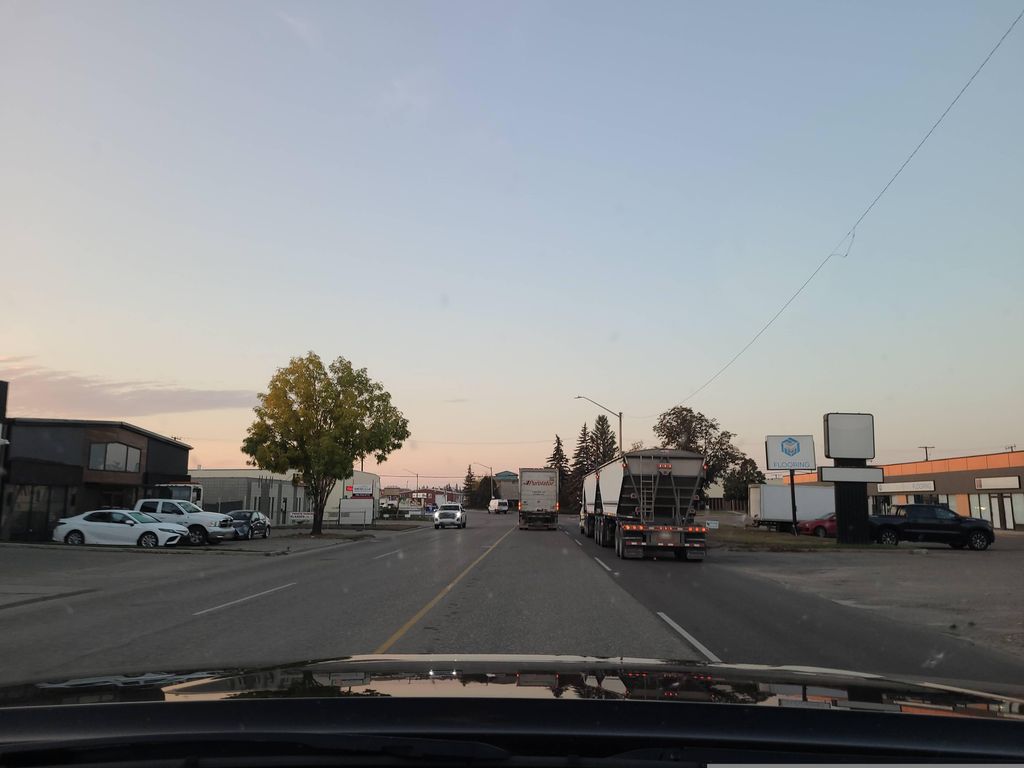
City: saskatoon